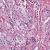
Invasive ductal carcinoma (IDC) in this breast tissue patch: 1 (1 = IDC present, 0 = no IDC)